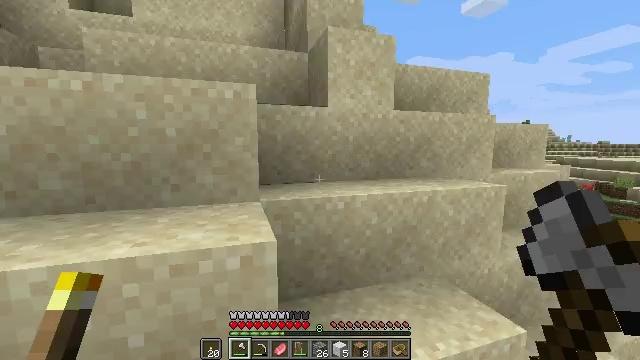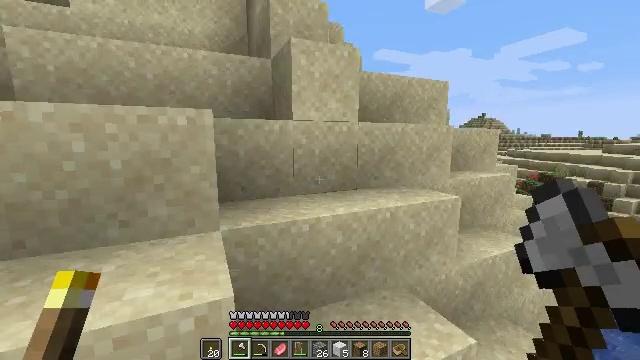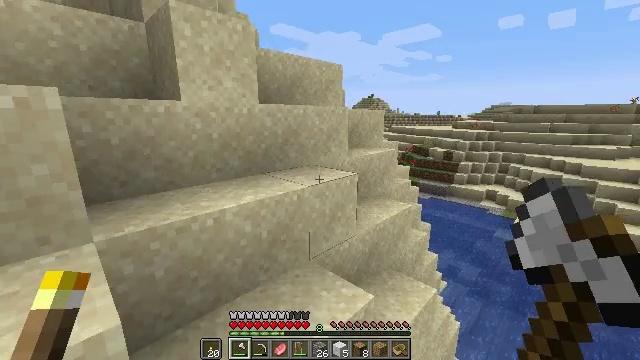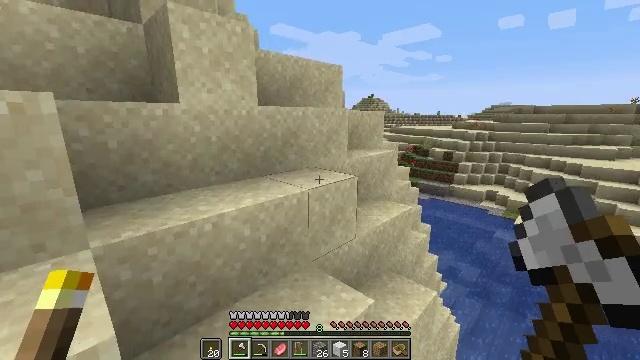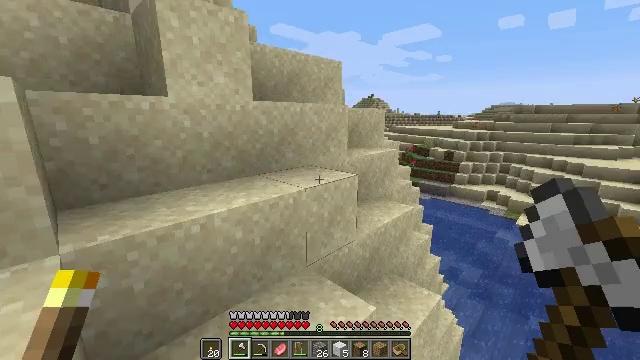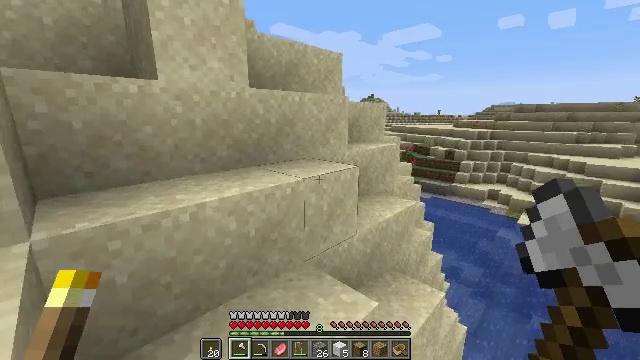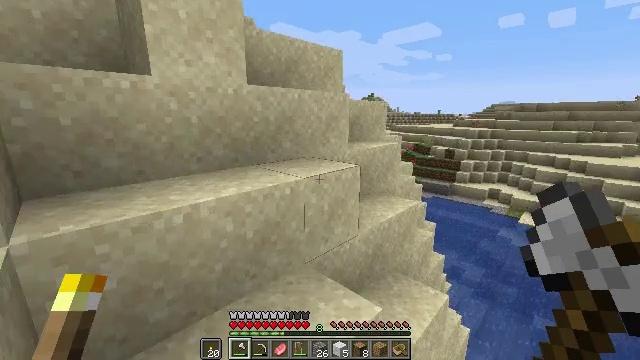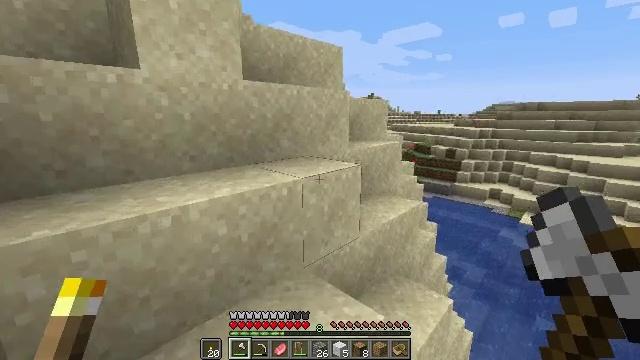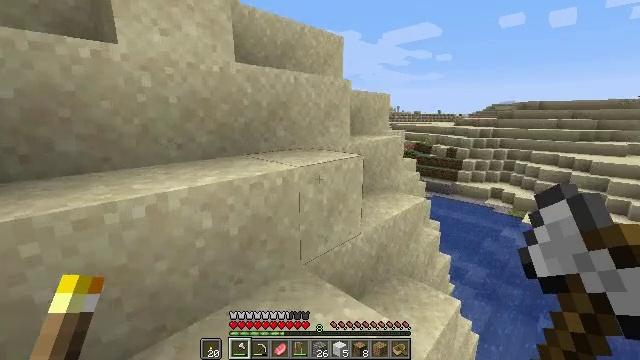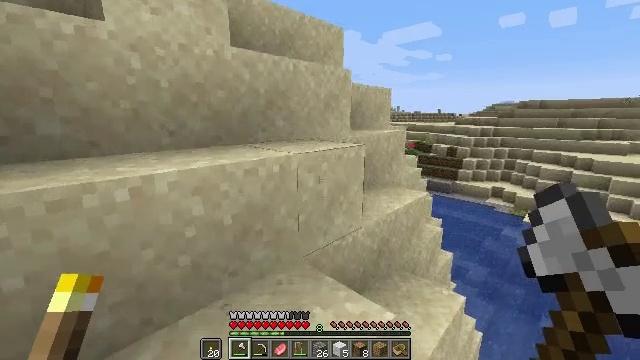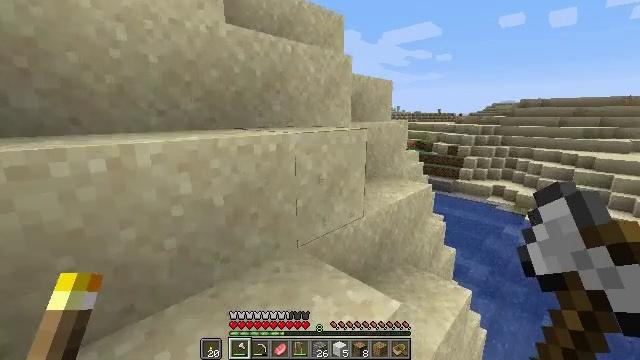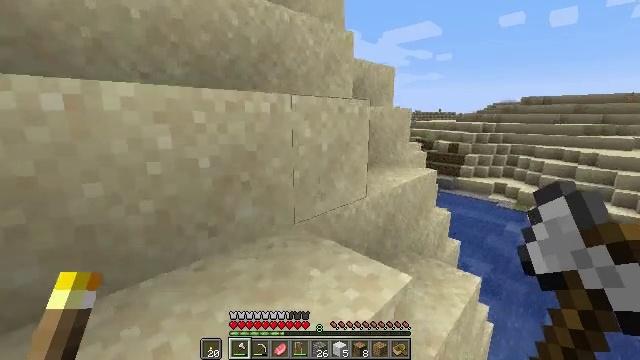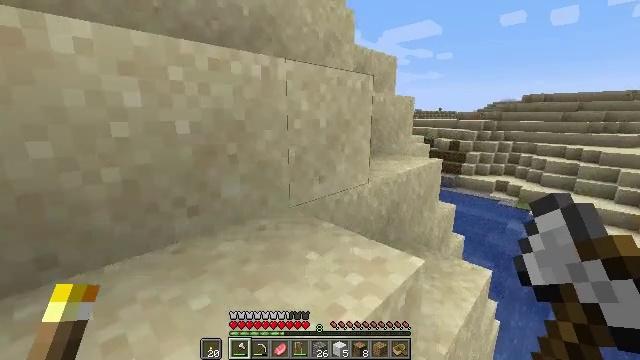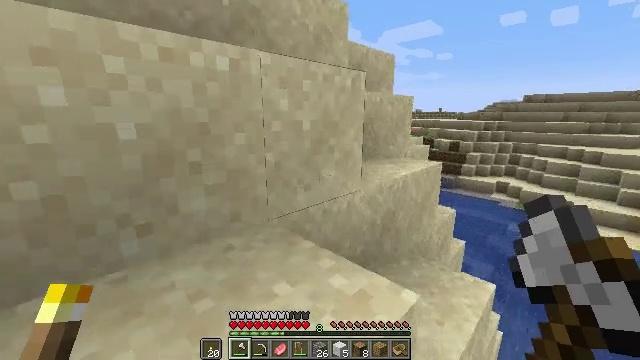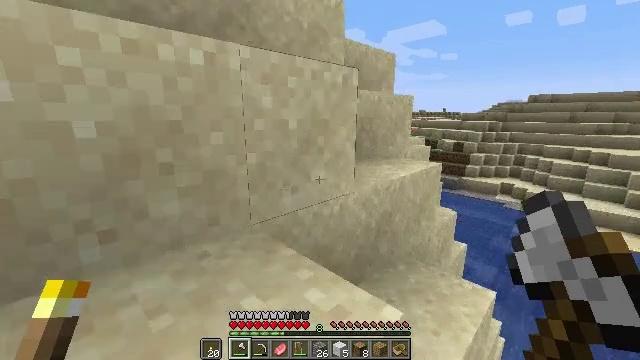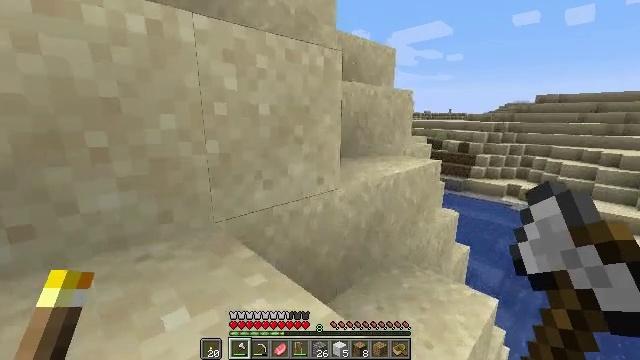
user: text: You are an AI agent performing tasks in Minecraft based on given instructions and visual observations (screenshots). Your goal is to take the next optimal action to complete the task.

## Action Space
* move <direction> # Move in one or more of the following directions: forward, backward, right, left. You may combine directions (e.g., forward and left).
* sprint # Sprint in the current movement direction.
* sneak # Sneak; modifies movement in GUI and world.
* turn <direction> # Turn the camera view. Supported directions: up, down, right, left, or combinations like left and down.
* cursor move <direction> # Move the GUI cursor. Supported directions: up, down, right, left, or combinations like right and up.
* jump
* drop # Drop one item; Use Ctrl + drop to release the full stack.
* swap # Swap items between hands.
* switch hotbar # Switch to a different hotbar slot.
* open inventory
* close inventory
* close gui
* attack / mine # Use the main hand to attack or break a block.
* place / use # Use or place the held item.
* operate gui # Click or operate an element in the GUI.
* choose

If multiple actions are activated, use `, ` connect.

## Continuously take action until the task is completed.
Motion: motion action
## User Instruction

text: Mine the dead bush in the desert.
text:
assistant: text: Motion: move forward, jump
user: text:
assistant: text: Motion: move forward, turn right and down, jump
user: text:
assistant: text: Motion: move forward
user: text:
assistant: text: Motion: move forward
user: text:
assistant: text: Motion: move forward
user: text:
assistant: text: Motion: move forward
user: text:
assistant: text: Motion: move forward
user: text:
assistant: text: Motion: move forward
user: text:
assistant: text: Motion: move forward
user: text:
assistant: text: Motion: move forward
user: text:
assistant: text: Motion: move forward
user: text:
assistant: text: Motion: move forward
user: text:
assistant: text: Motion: move forward
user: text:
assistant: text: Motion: move forward
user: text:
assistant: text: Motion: move forward, turn left
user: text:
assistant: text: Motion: move forward, jump
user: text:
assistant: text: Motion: move forward, jump
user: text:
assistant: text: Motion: move forward, turn right and down, jump
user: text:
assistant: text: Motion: move forward, turn right, jump
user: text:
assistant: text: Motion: move forward, turn right, jump
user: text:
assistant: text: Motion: move forward, jump
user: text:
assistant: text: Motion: move forward
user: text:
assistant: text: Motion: move forward
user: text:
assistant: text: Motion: move forward
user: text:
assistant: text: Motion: move forward
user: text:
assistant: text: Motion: move forward
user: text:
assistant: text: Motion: move forward, turn right
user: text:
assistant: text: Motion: move forward, turn right and down
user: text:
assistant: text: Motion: move forward, turn right and down
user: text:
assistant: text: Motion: move forward